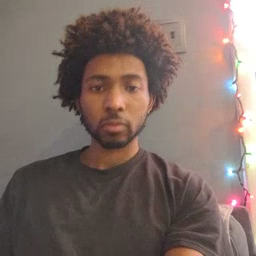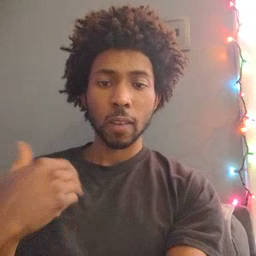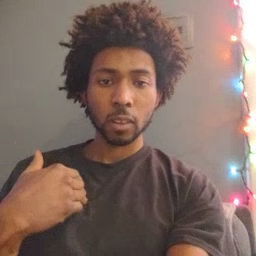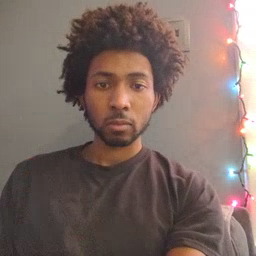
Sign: have